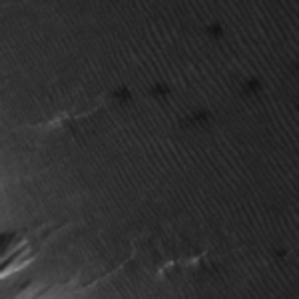
Label: frost